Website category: sports
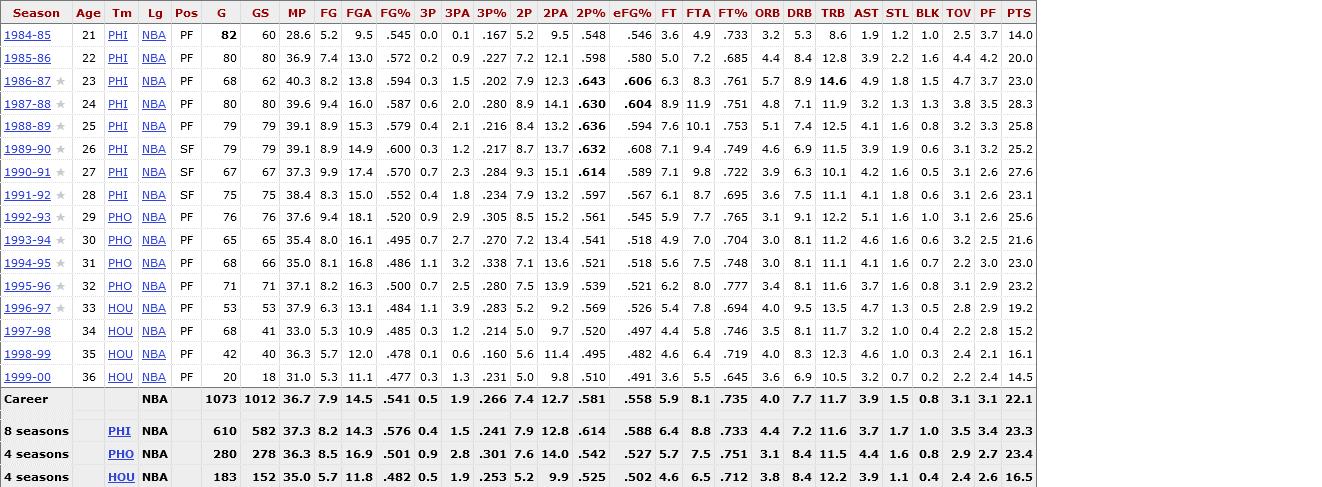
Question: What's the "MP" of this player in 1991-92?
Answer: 38.4

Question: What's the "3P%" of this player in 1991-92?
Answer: .234

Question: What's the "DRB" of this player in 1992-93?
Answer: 9.1

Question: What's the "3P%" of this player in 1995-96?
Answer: .280

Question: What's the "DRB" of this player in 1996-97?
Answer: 9.5

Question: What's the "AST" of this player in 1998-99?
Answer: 4.6

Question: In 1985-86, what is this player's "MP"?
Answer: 36.9

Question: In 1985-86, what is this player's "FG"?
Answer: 7.4

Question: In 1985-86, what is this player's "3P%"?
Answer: .227

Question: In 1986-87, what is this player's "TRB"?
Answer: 14.6

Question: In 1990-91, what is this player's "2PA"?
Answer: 15.1

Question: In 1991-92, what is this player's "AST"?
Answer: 4.1

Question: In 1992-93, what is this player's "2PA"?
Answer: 15.2

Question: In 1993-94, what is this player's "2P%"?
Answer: .541

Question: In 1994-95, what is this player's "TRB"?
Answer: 11.1

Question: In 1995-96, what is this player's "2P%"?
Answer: .539

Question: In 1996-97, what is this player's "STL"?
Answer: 1.3

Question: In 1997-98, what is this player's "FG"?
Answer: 5.3

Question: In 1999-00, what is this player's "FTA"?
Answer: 5.5

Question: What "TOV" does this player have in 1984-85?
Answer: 2.5

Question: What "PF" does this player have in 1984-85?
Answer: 3.7

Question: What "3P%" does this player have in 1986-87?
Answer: .202

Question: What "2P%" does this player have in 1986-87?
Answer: .643

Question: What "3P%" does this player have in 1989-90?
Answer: .217

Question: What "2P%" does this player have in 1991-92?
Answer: .597

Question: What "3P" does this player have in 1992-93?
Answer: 0.9

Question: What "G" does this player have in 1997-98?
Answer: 68

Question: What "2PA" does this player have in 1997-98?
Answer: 9.7

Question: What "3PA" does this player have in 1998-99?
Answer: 0.6

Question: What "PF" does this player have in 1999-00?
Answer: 2.4

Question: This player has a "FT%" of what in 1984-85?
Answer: .733

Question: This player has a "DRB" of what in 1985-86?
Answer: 8.4

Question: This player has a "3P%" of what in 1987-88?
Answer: .280

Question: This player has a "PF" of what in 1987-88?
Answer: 3.5

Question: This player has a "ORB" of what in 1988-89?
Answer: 5.1

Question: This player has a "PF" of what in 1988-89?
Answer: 3.3

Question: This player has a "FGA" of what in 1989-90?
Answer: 14.9

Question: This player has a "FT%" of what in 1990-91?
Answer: .722

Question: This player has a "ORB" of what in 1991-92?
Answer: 3.6

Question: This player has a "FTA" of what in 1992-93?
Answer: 7.7

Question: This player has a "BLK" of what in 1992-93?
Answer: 1.0

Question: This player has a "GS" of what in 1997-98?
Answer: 41

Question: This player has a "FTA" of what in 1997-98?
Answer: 5.8

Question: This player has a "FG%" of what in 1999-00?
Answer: .477

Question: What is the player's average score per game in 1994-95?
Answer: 23.0

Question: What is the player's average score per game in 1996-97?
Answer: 19.2

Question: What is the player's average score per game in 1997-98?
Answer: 15.2

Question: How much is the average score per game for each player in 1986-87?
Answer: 23.0

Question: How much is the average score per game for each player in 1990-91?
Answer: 27.6

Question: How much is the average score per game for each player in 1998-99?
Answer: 16.1

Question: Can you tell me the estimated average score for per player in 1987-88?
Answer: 28.3

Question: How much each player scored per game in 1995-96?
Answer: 23.2

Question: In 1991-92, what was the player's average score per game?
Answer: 23.1

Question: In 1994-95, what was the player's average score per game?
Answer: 23.0

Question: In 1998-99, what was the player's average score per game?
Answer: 16.1

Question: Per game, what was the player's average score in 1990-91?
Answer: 27.6

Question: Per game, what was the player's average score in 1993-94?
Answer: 21.6